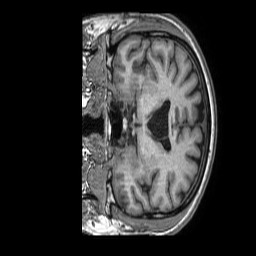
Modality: T1w
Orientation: coronal
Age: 51
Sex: male
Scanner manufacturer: philips
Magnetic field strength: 1.5 T
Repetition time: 0.007215 s
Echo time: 0.003267 s